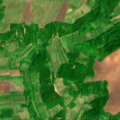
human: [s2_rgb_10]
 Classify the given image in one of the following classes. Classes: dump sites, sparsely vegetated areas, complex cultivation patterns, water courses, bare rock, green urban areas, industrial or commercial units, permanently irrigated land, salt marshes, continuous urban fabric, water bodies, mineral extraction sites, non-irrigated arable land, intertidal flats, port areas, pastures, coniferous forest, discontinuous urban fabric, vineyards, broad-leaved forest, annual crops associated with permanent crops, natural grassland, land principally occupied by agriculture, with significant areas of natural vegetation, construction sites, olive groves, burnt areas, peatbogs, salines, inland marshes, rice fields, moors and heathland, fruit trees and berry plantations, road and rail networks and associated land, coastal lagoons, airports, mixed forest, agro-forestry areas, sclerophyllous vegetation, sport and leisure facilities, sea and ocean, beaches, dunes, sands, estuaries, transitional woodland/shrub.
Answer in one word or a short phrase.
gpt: non-irrigated arable land, complex cultivation patterns, land principally occupied by agriculture, with significant areas of natural vegetation, broad-leaved forest, transitional woodland/shrub